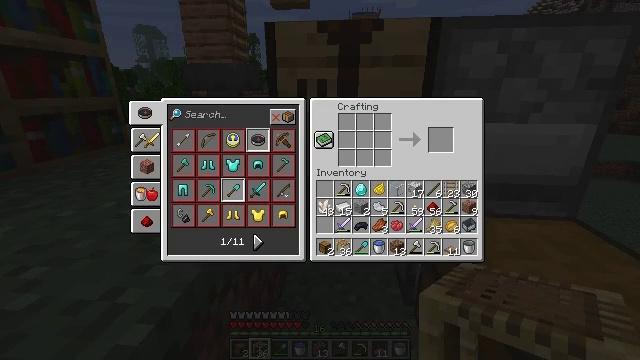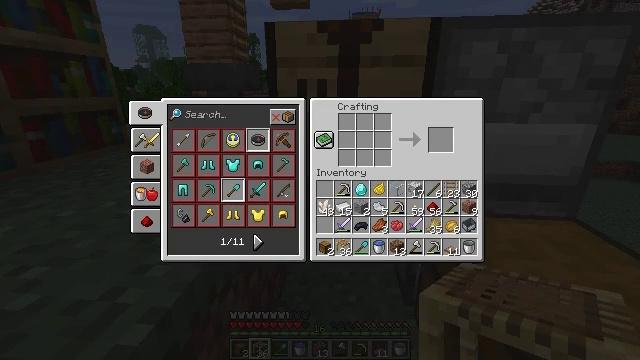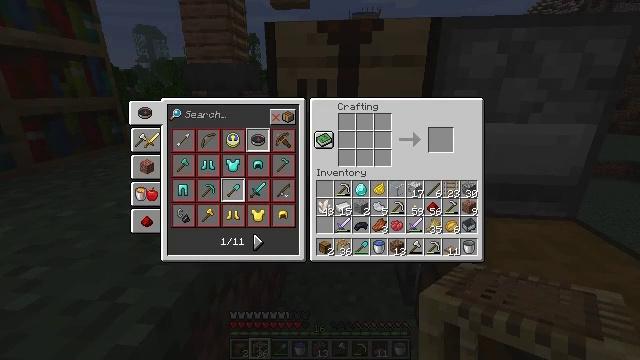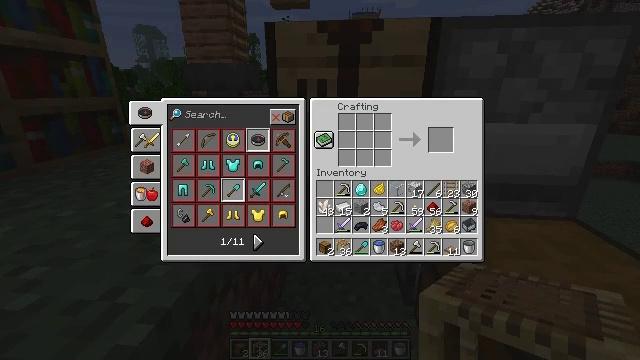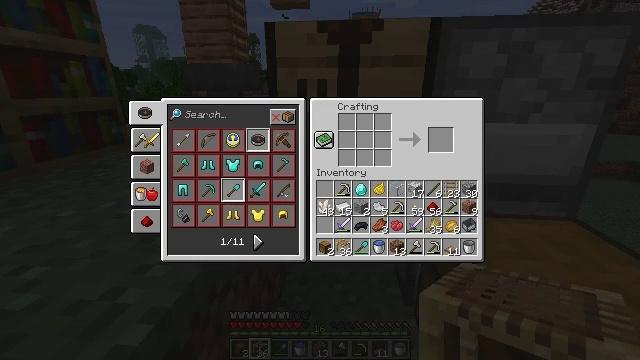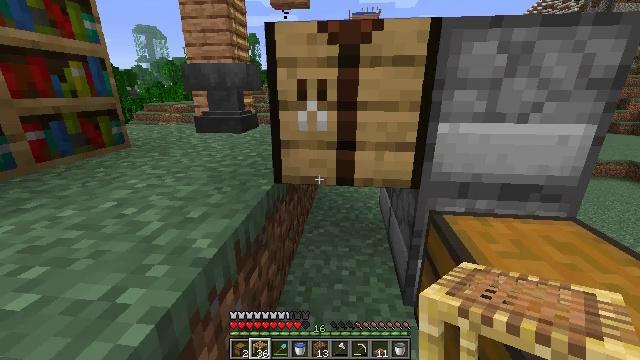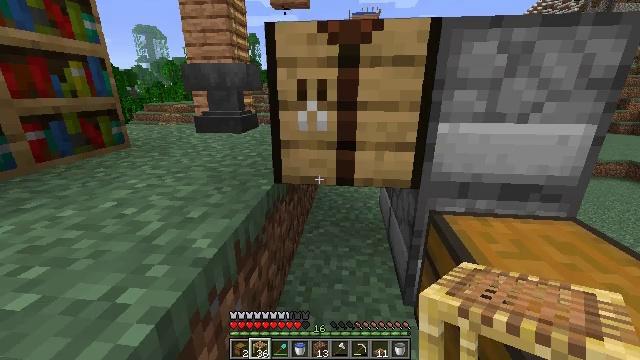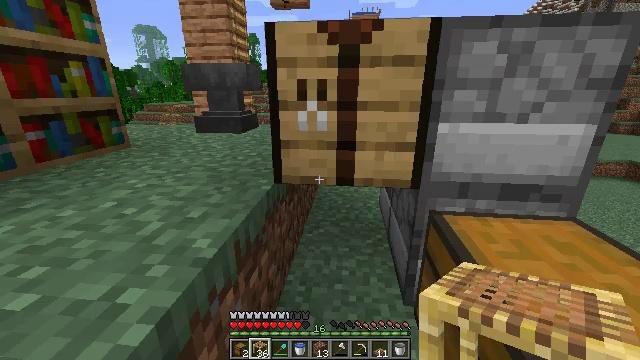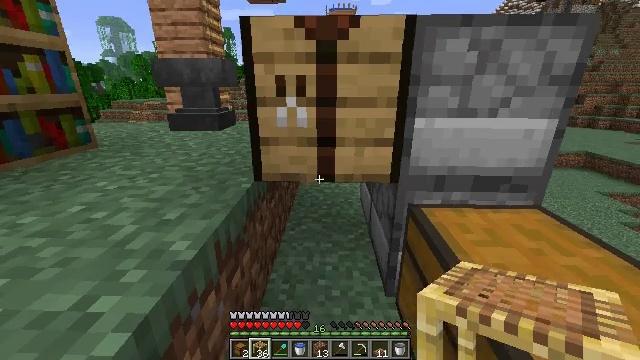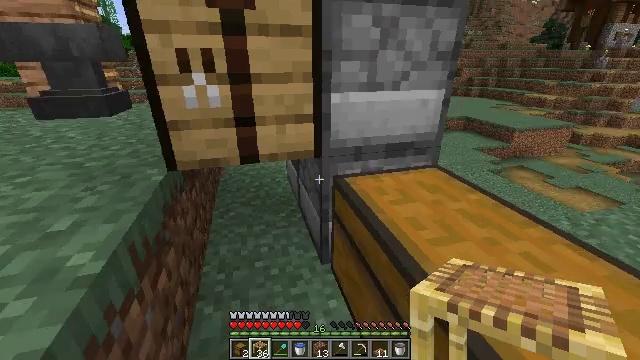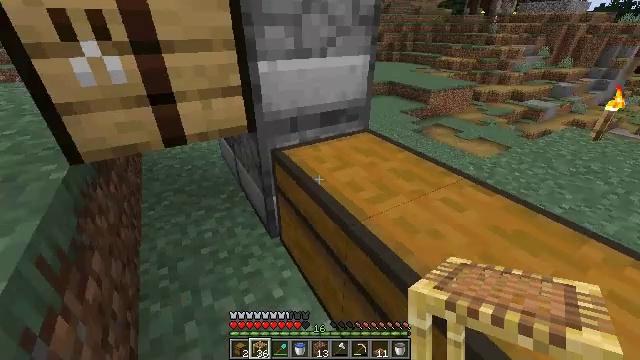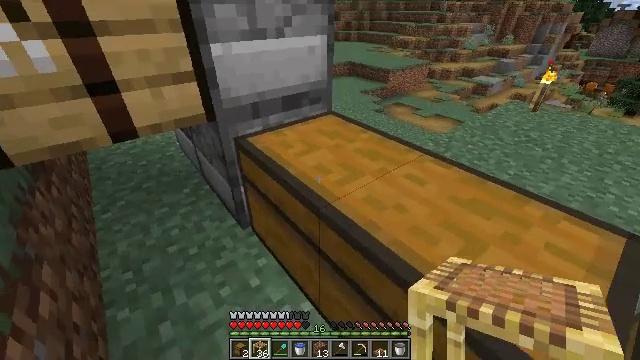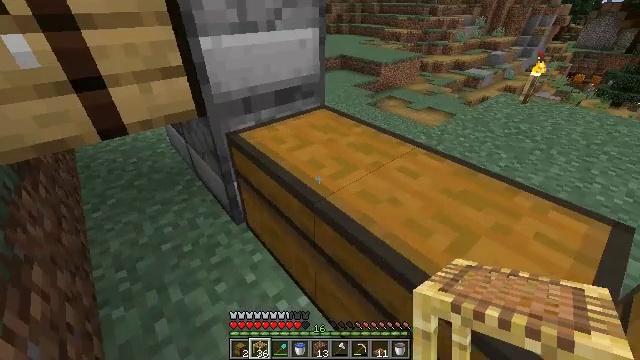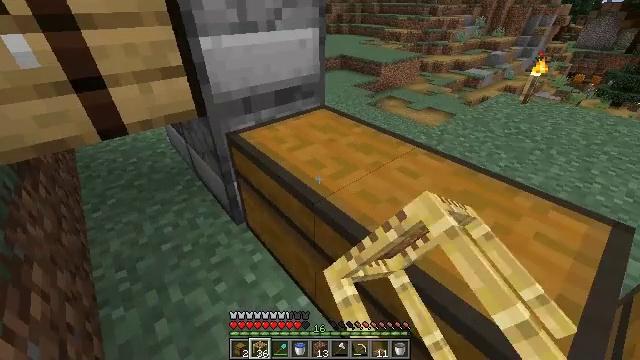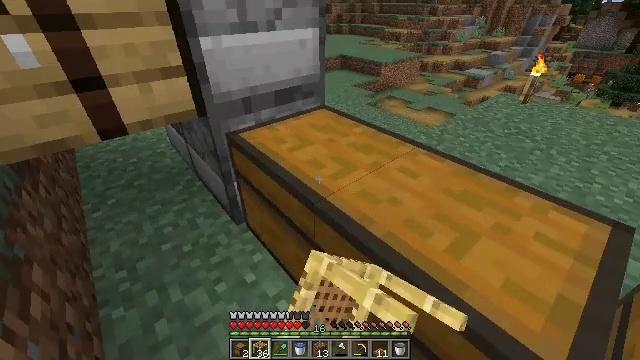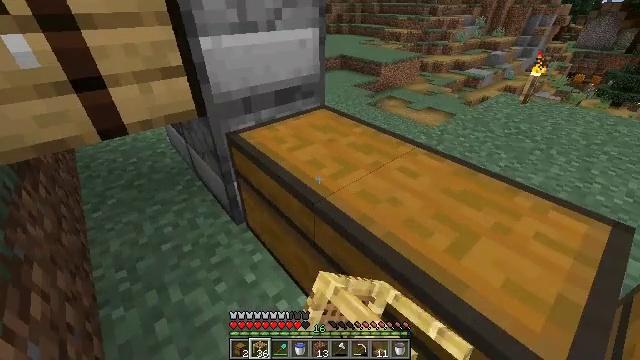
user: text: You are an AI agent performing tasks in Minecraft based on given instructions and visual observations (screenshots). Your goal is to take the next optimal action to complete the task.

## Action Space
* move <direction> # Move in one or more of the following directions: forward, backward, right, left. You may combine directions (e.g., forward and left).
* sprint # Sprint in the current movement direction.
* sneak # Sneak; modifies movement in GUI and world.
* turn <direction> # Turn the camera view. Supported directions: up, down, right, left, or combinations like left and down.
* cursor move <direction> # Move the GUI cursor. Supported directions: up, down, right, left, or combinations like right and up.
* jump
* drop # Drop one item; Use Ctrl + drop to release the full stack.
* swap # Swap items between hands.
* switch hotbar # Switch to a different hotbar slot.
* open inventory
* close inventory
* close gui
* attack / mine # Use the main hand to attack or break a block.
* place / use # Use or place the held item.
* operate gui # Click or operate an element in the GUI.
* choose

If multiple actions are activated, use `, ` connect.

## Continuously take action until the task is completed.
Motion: motion action
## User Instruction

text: Make a jungle sign with jungle wood planks.
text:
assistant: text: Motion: no_op
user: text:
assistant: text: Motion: no_op
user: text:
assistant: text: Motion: no_op
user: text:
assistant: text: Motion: no_op
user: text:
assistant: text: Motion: no_op
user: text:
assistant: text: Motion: close gui
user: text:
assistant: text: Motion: no_op
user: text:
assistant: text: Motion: turn right
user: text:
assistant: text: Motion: turn right and down
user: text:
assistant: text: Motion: turn right and down
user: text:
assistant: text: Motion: turn right and down
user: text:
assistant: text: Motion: turn right and down, use / place
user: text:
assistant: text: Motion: use / place
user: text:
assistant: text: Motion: use / place
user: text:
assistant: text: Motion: use / place
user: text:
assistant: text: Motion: no_op
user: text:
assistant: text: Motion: open gui
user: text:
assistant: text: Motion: no_op
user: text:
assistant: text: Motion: no_op
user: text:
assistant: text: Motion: no_op
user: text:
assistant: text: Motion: no_op
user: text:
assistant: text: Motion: no_op
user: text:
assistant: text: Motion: no_op
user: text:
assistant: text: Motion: no_op
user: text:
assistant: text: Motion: no_op
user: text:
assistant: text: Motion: no_op
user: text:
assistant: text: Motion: no_op
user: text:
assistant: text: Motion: no_op
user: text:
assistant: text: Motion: no_op
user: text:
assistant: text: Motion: no_op